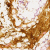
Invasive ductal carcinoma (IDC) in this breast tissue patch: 0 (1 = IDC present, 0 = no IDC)